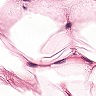
Metastatic tissue present: no